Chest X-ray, PA view. Patient: 42 years old, sex M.
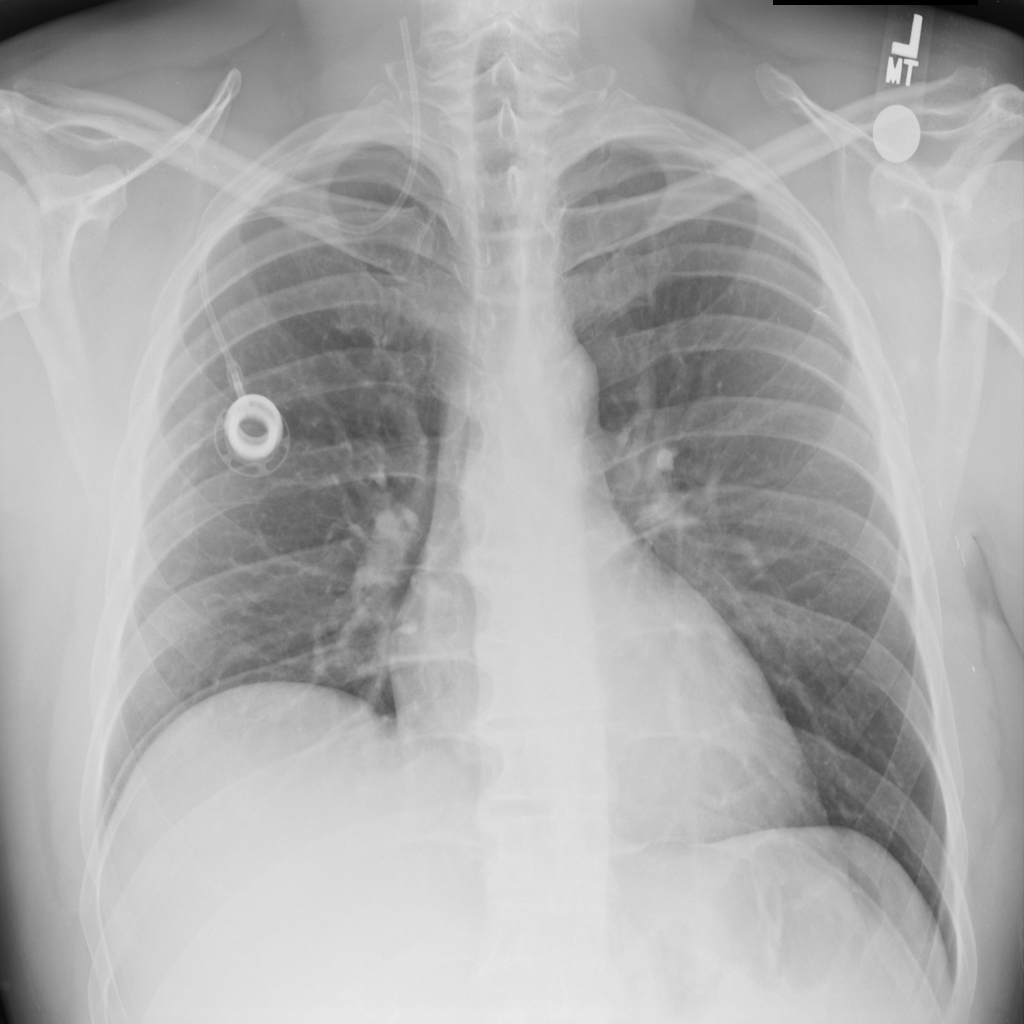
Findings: No Finding